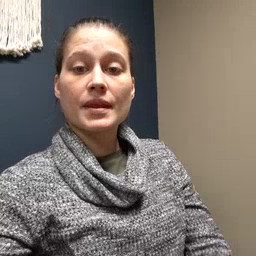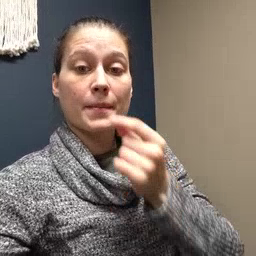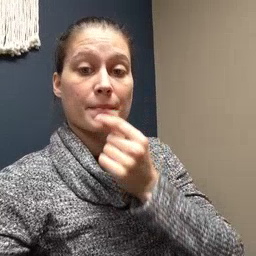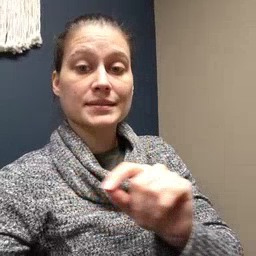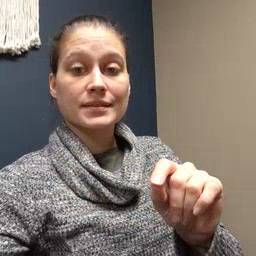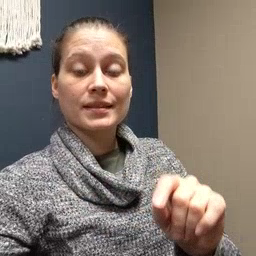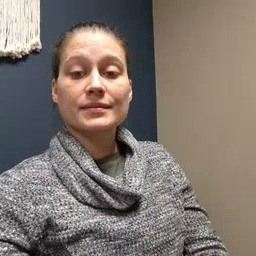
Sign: pencil